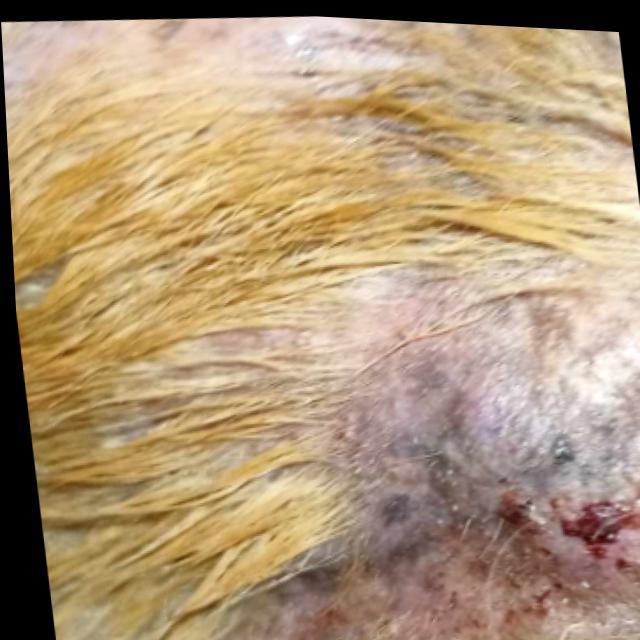
Canine demodicosis (Demodex mange) — caused by Demodex canis mites. Presents with alopecia, follicular papules, pustules, and comedones. Often localized on face and forelimbs.